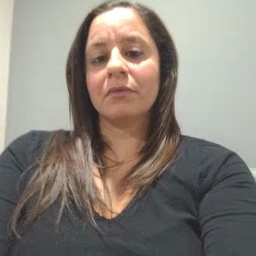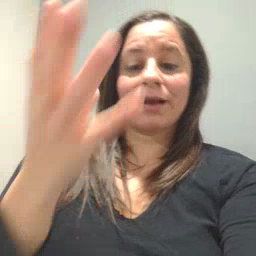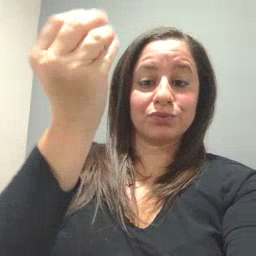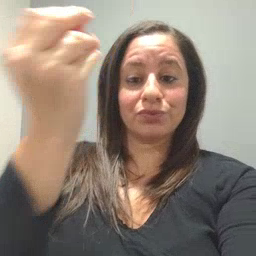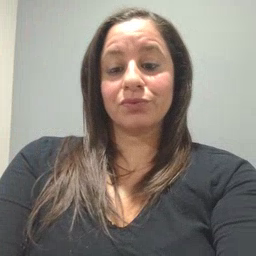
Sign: outside